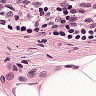
Metastatic tissue present: no